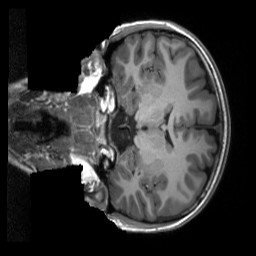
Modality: T1w
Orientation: coronal
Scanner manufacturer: siemens
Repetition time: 2.3 s
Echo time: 0.00229 s